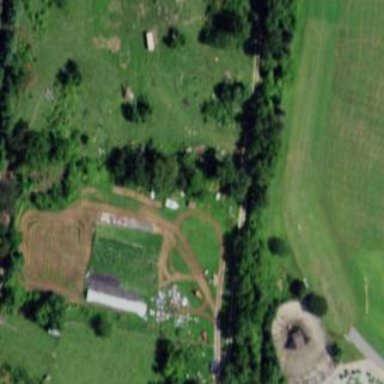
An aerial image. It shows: Farmyard area.